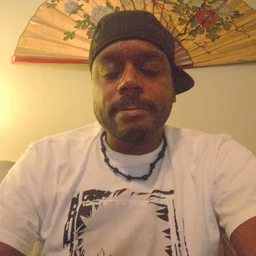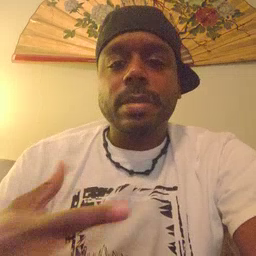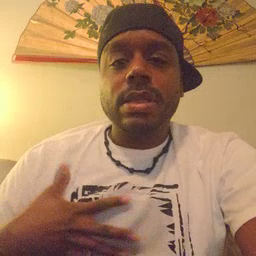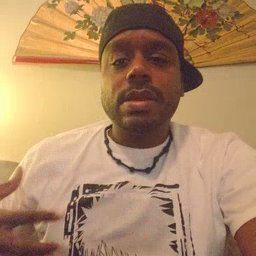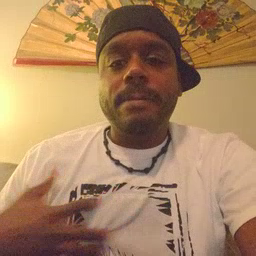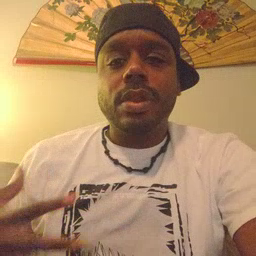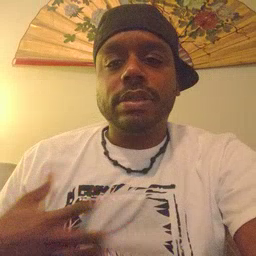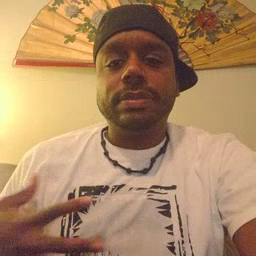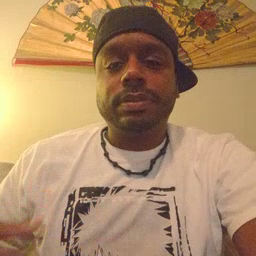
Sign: zebra